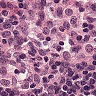
Metastatic tissue present: no